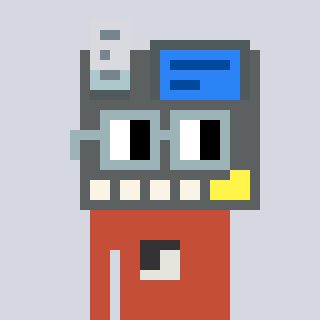
a pixel art character with square dark gray glasses, a cash register-shaped head and a rust-colored body on a cool background